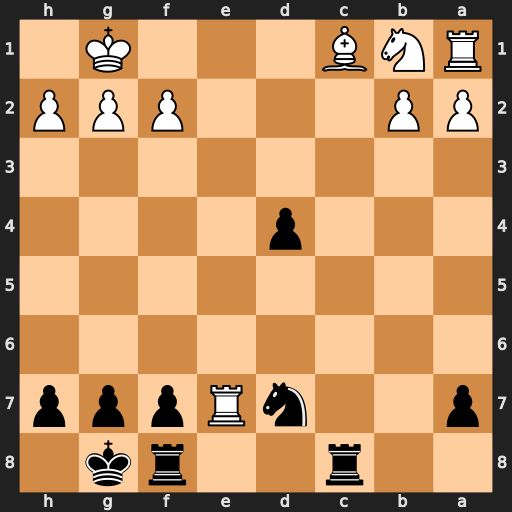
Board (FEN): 2r2rk1/p2nRppp/8/8/3p4/8/PP3PPP/RNB3K1
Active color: b
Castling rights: -
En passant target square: -
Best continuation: Rxc1+ Re1 Rxe1#